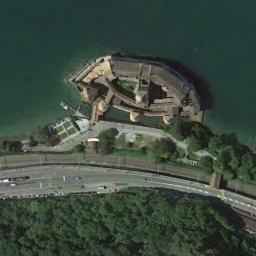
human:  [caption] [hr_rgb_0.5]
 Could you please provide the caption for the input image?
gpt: The palace is surrounded by trees next to the water .

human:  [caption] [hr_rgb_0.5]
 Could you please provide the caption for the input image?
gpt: The palace is generally reddish-brown and has a strange shape .

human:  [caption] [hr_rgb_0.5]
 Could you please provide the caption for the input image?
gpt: The brown palace is surrounded by the waters and a forest is next to the palace .

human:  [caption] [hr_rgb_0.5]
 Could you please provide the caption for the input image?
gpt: There are many trees beside the palace .

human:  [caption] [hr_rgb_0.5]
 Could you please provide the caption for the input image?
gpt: There are some green trees beside palace on a green lake .